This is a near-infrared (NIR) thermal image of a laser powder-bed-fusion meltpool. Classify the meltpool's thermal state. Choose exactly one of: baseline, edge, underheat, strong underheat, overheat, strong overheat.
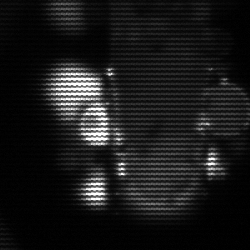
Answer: strong underheat